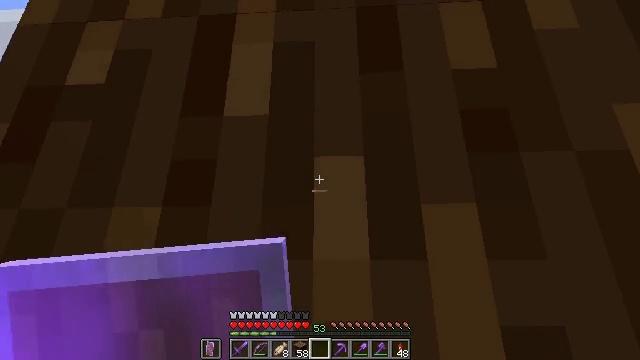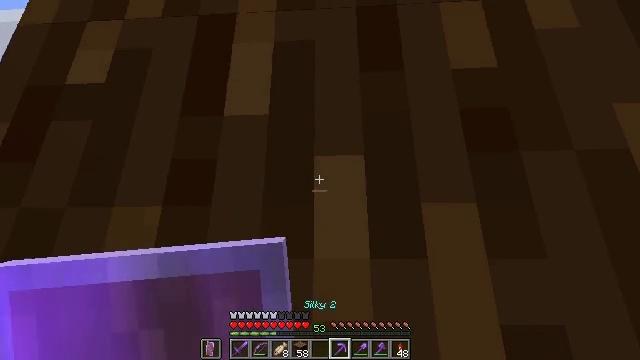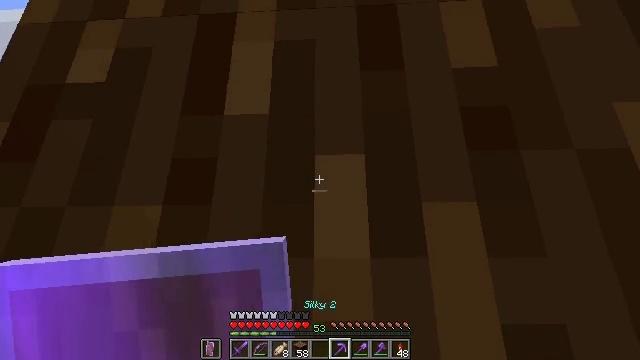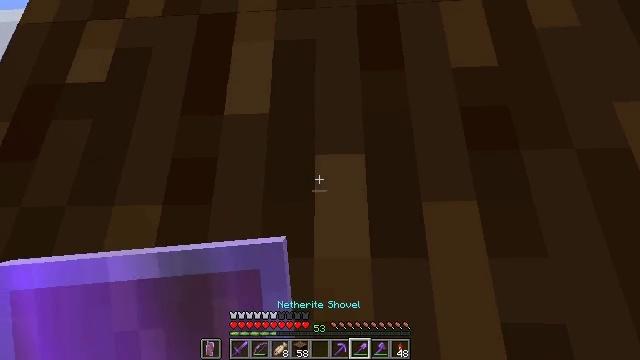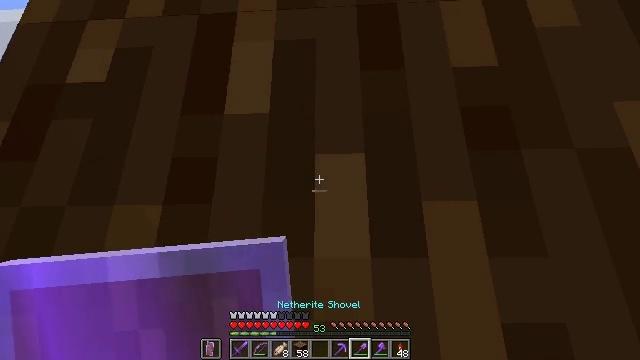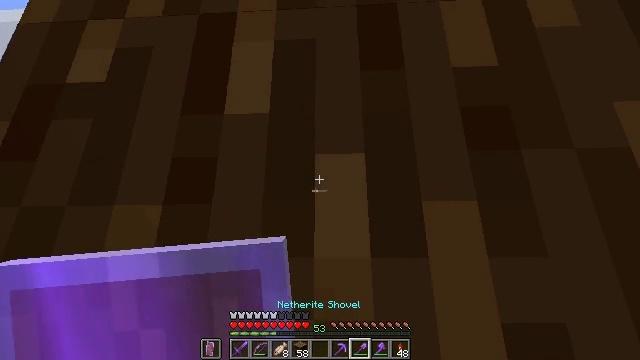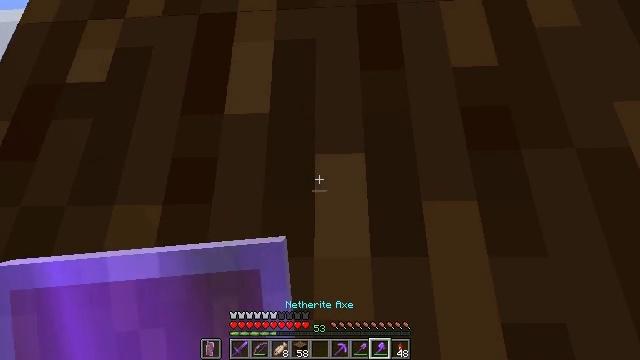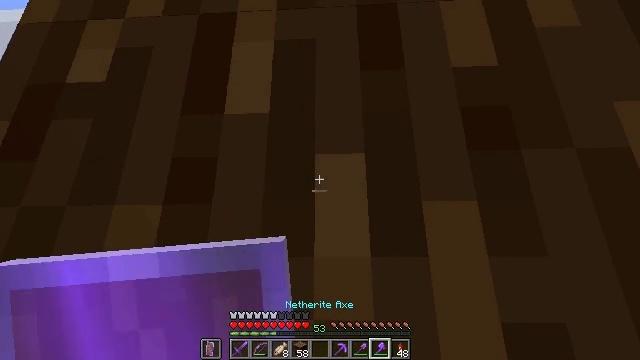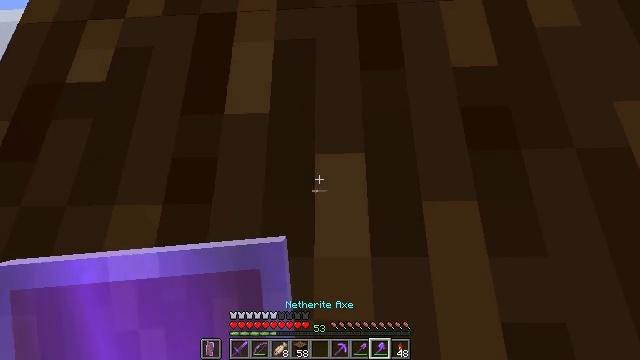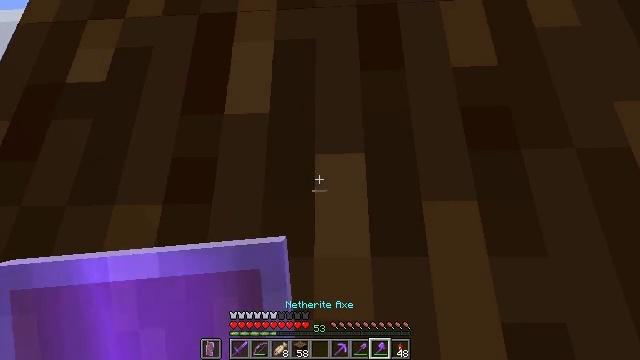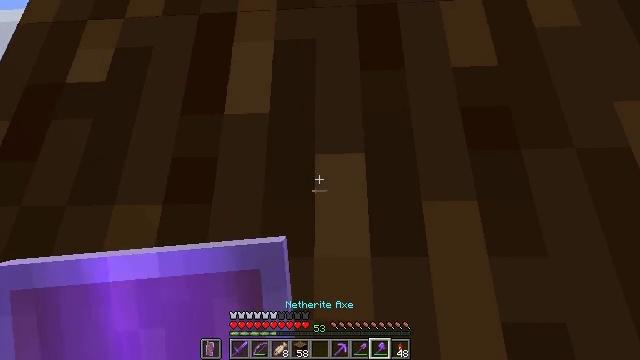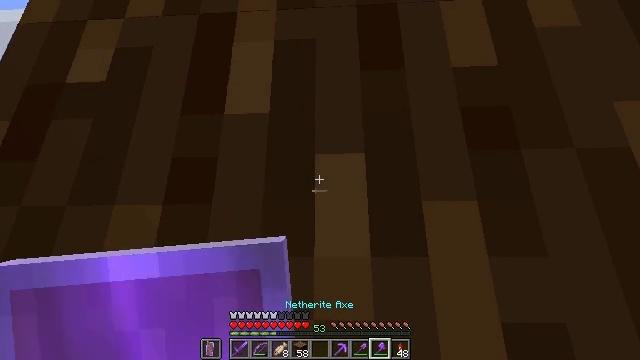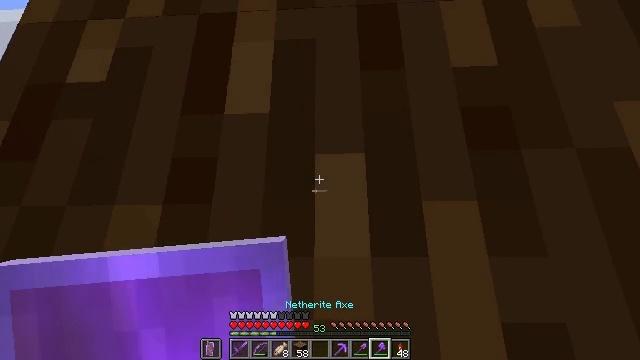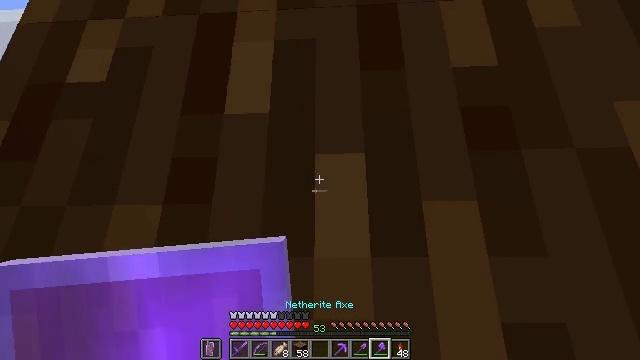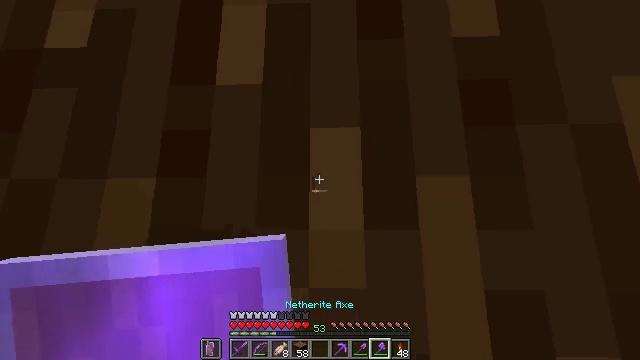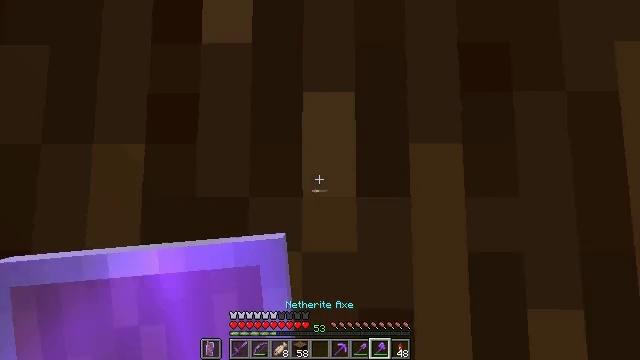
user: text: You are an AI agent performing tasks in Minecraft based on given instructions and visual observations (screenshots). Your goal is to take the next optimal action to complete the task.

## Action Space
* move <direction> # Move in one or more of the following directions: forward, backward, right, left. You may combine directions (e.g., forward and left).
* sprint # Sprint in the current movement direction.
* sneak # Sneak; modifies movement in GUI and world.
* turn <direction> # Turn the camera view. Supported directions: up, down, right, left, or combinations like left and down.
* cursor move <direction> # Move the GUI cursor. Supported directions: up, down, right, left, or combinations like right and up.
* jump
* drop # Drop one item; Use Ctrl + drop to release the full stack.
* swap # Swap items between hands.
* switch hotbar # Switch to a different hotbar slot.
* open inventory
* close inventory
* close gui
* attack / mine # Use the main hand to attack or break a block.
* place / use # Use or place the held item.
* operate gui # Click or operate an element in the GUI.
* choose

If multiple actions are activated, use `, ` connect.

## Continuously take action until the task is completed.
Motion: motion action
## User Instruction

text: Gather spruce log by chopping the tree.
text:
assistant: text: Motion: no_op
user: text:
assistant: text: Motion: no_op
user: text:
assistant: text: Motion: no_op
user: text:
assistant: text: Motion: no_op
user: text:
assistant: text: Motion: no_op
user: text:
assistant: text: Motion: no_op
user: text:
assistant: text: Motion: no_op
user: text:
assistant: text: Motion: no_op
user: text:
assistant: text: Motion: no_op
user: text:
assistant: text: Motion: no_op
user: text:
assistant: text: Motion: no_op
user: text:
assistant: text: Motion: no_op
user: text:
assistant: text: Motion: no_op
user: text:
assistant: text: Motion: turn right and down
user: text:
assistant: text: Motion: turn right and down
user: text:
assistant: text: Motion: turn down
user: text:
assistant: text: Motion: turn down, attack / mine
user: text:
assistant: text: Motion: attack / mine
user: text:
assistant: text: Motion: attack / mine
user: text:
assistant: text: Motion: attack / mine
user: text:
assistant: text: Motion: attack / mine
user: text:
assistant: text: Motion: turn up, attack / mine
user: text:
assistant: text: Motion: turn up, attack / mine
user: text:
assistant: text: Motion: turn up, attack / mine
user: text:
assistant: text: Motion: turn up, attack / mine
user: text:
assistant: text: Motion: attack / mine
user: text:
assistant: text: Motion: attack / mine
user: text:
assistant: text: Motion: attack / mine
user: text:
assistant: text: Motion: turn up, attack / mine
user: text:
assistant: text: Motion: turn up, attack / mine